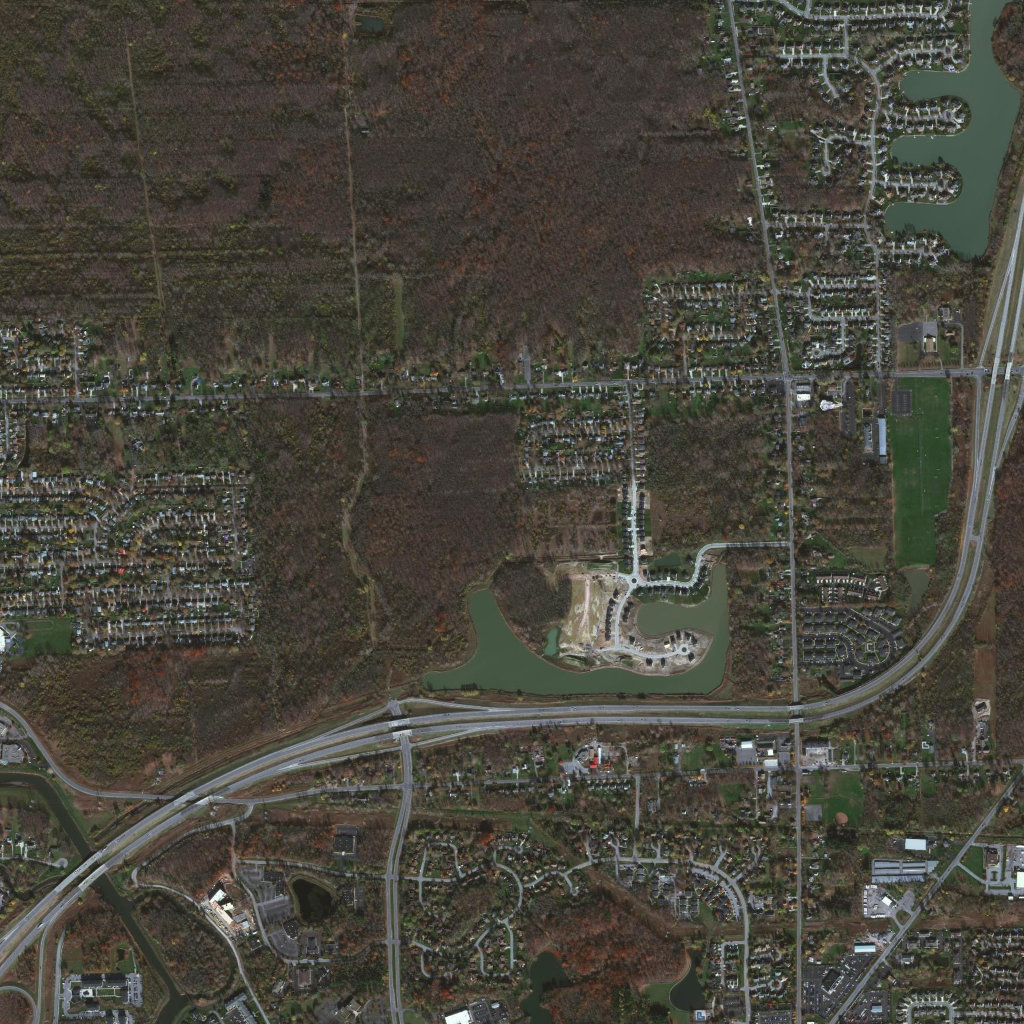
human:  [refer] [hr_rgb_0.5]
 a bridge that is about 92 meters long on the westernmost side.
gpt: <box>[[7, 83, 9, 85, 0]]</box>